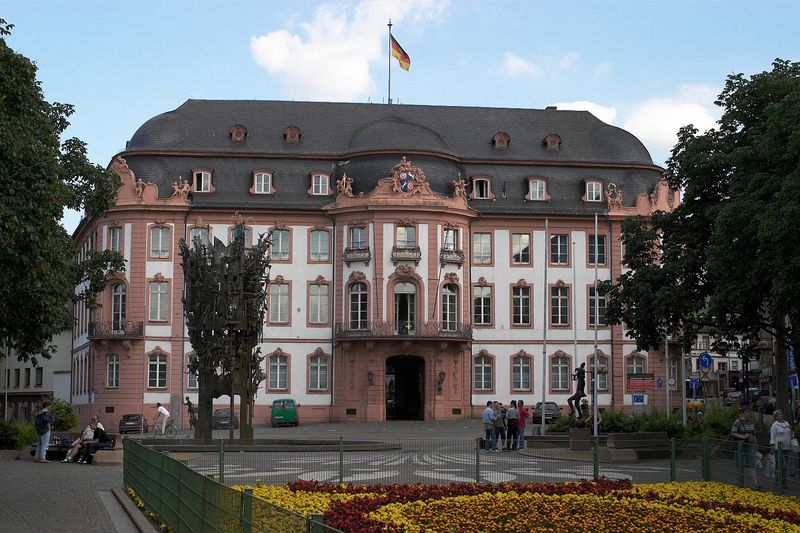
Titel: Osteiner Hof (jetzt Standortkommandantur der Bundeswehr) in Mainz
Künstler: Freiherr von Ritter zu Grünstein
Standort: Mainz, Schillerplatz 1 (EU - D - RP)
Schlagwörter: baum, blau, himmel, wolken, bäume, gelb, grün, menschen, stadt, blume, blumen, fenster, straße, tür, weiss, dach, gebäude, haus, park, rot, wolke, zaun, architektur, barock, klassizismus, rosa, brunnen, pferde, putto, skulptur, deutschland, balkon, fahne, farbe, platz, bank, auto, figuren, deutsch, tor, foto, eingang, schild, palast, gauben, schilder, rathaus, fahrrad, portal, wappen, gesims, pforte, risalit, mensche, klassik, autos, neoklassik, ebäude, hamburg, verkehrszeichen, mainz, schwarz rot gold, amt, ga, fensterklassizismus, narrenbrunnen